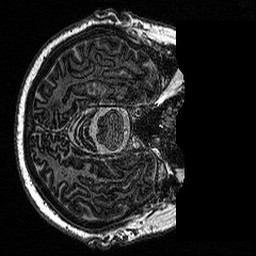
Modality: MP2RAGE
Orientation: axial
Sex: male
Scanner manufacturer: siemens
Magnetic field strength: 3 T
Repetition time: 5 s
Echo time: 0.00292 s